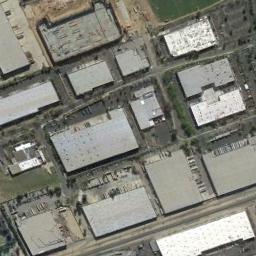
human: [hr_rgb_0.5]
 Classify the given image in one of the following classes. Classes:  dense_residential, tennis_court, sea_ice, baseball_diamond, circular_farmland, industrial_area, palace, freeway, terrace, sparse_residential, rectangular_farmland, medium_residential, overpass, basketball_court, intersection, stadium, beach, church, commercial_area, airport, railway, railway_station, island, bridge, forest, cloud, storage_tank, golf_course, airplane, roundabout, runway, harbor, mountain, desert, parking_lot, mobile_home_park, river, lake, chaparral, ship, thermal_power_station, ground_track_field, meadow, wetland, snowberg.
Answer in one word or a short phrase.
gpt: industrial_area